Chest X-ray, AP view. Patient: 58 years old, sex M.
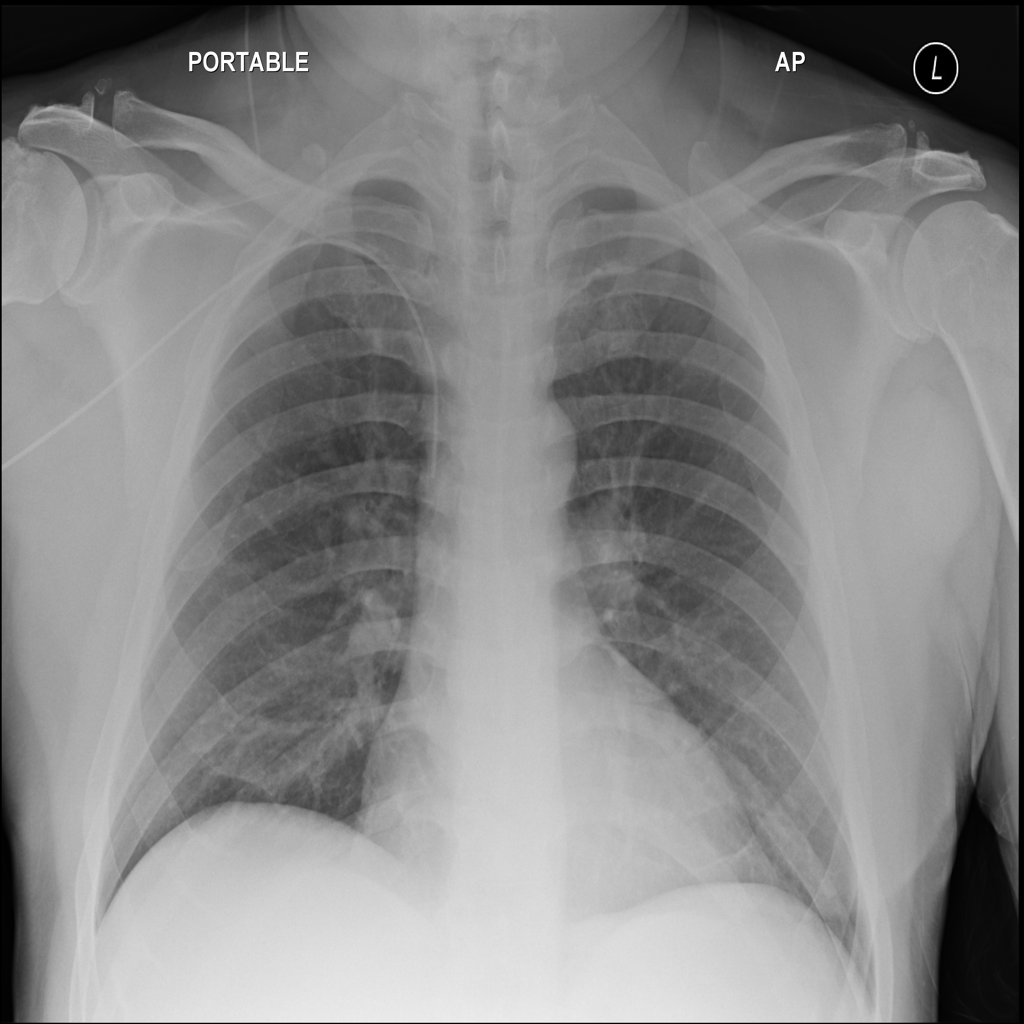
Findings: No Finding